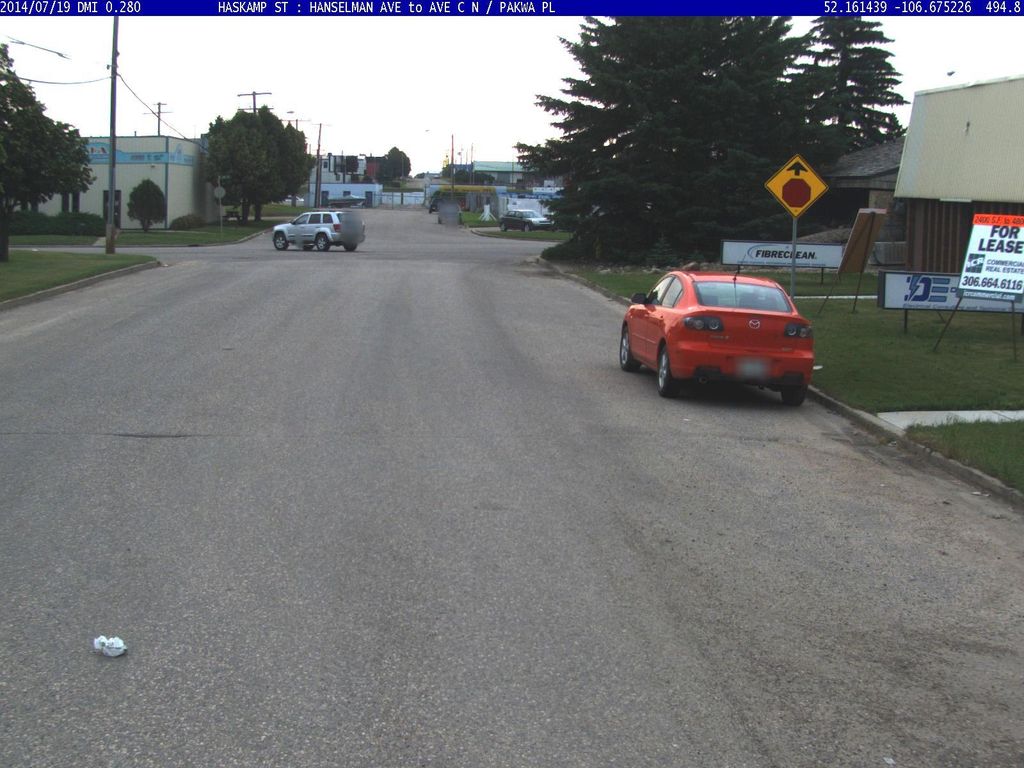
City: saskatoon